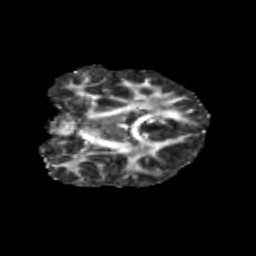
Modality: FA
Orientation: coronal
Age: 9
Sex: female
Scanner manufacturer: siemens
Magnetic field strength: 3 T
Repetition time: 3.8 s
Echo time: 0.07 s